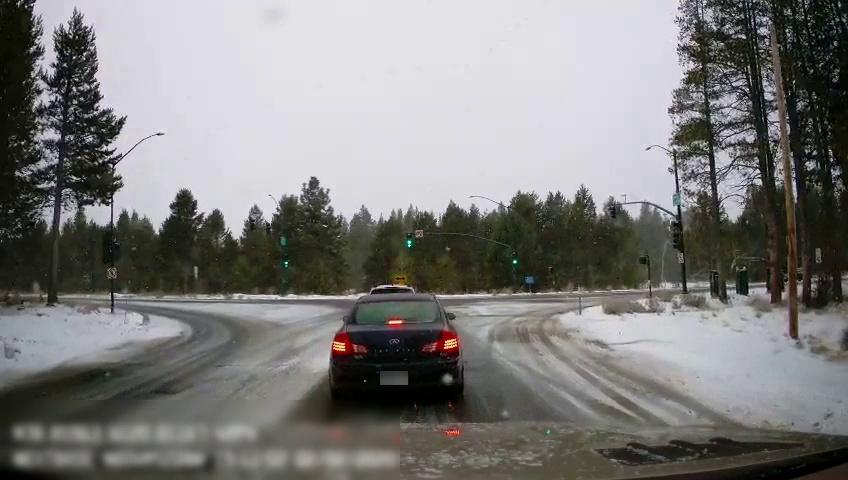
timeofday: Day
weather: Snowy
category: Drivable Space
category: Vehicles | SUV
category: Vehicles | Car
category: Vehicles | SUV
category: Traffic | Lights
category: Traffic | Lights
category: Traffic | Lights
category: Traffic | Lights
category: Traffic | Lights
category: Traffic | Signs
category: Traffic | Lights
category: Traffic | Lights
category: Traffic | Signs
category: Traffic | Signs
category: Traffic | Lights
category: Traffic | Signs